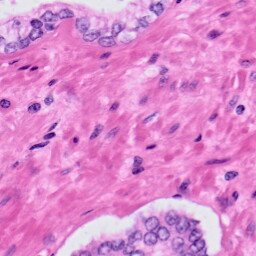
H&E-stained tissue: Prostate